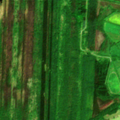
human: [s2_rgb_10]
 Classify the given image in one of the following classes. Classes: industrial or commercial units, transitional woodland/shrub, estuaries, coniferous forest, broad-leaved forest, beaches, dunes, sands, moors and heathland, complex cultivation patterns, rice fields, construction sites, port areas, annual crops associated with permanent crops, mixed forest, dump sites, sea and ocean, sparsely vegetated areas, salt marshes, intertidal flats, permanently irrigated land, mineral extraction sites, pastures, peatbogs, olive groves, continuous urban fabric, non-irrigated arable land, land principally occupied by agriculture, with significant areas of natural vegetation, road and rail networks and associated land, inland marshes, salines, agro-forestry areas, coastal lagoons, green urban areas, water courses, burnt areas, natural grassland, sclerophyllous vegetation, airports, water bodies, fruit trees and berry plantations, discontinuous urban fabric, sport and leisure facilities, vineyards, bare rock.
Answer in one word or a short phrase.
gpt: pastures, mixed forest, peatbogs